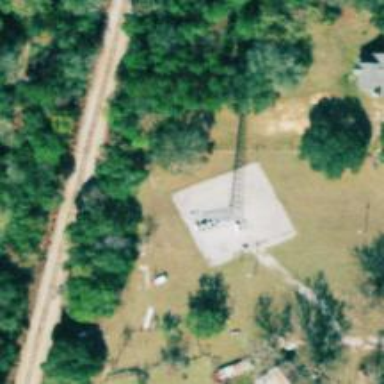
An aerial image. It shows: Communication mast tower.